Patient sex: M
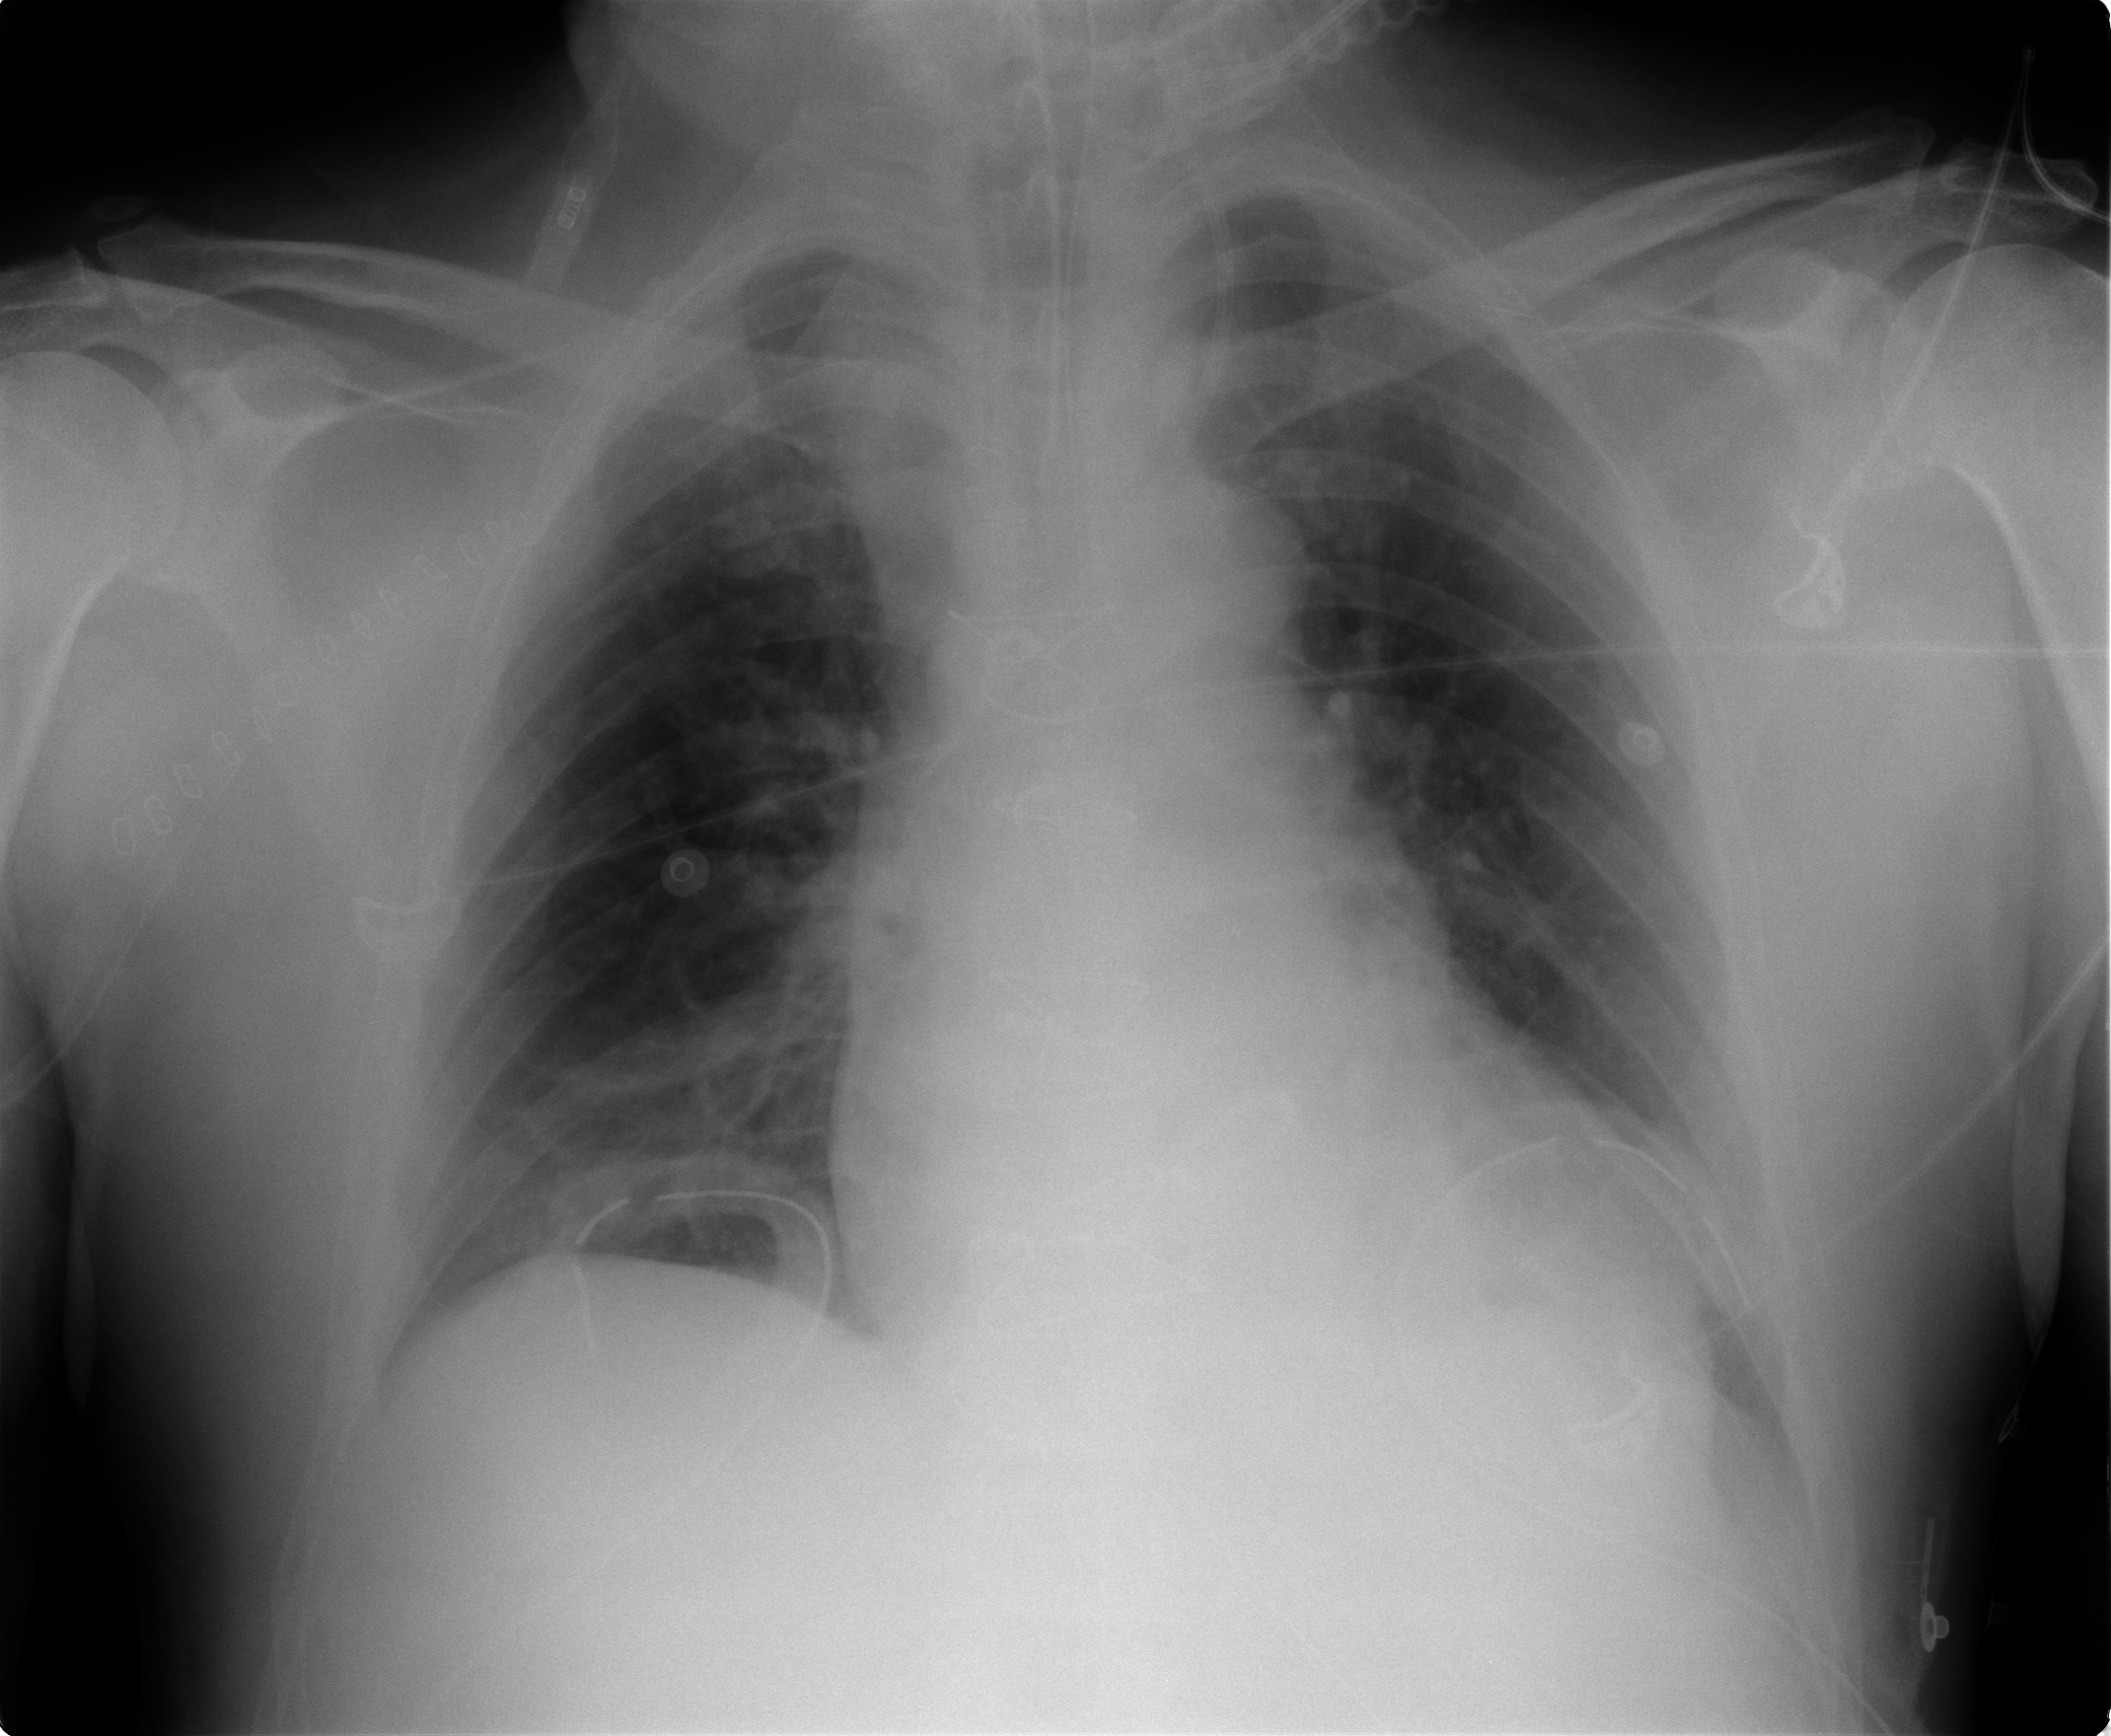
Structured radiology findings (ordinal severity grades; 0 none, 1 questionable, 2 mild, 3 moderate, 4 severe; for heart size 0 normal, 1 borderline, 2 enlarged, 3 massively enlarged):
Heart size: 2
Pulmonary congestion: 0
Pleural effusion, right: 0
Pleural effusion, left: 0
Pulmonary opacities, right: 0
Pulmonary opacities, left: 0
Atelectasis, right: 1
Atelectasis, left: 2